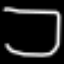
Label: line